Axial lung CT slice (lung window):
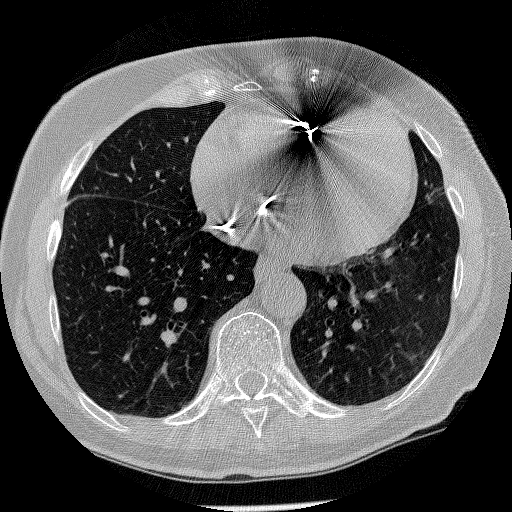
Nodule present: no